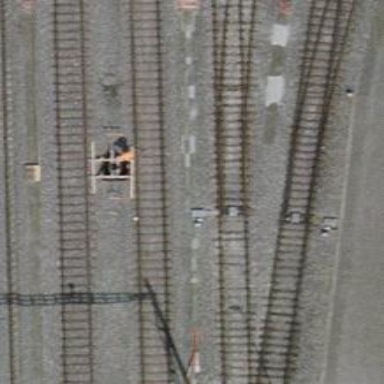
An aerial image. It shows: Single track railway spur with electrification through contact line.